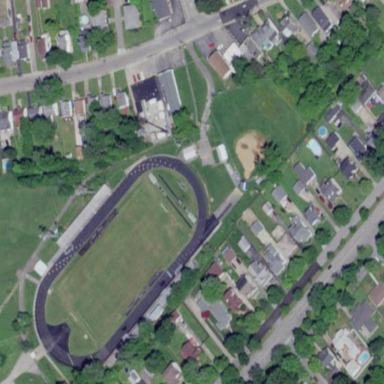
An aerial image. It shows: American football pitch.